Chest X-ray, AP view. Patient: 64 years old, sex M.
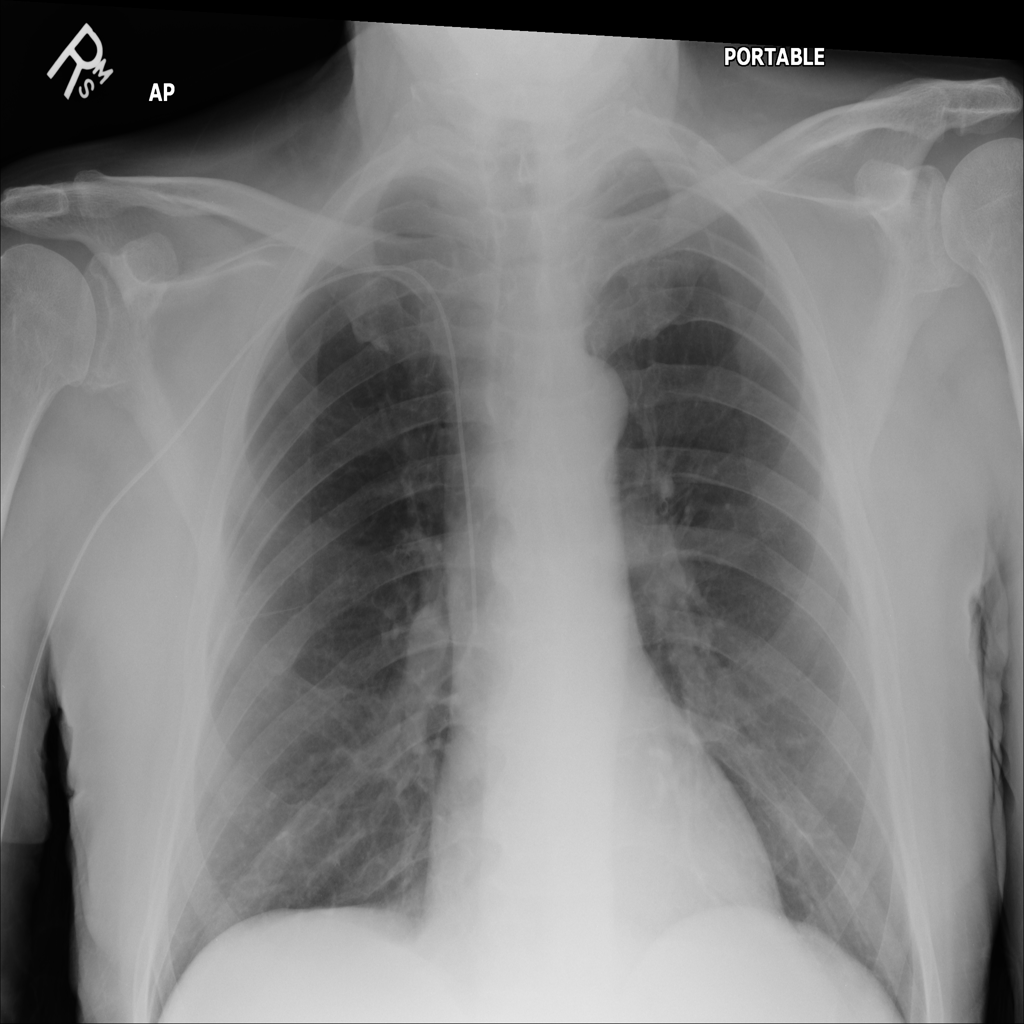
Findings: No Finding